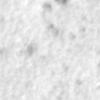
Label: no_change